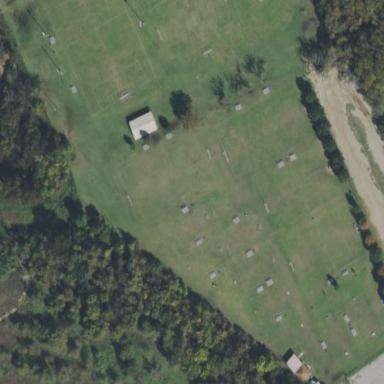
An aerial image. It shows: Soccer field.